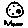
Label: moon